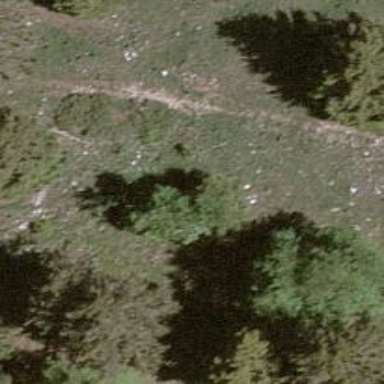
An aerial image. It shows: Beautiful tree in nature.